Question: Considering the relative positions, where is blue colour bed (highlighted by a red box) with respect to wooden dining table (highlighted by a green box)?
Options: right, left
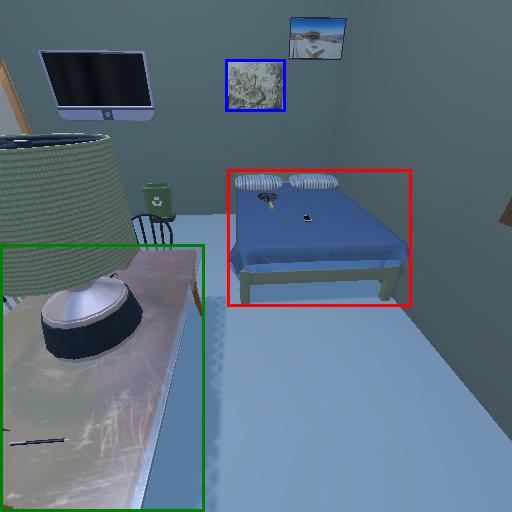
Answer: right